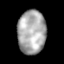
Tissue: lung
Cell type: Endothelial cells
Senescence score: 0.1922
Nuclear area (px): 1210
Mean DAPI intensity: 169.539